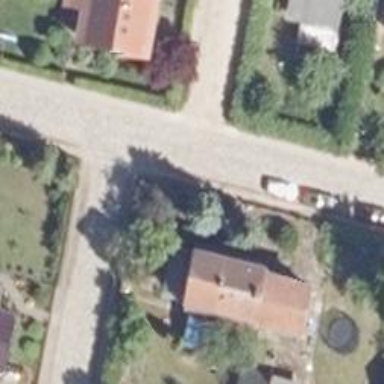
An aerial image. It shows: Residential road with sidewalks on both sides.